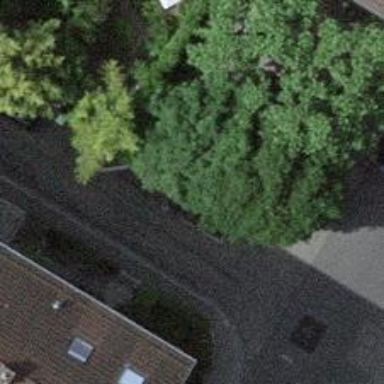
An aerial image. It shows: Bicycle parking area with bollard.